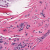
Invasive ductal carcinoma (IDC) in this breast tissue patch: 0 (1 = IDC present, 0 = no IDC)